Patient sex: M
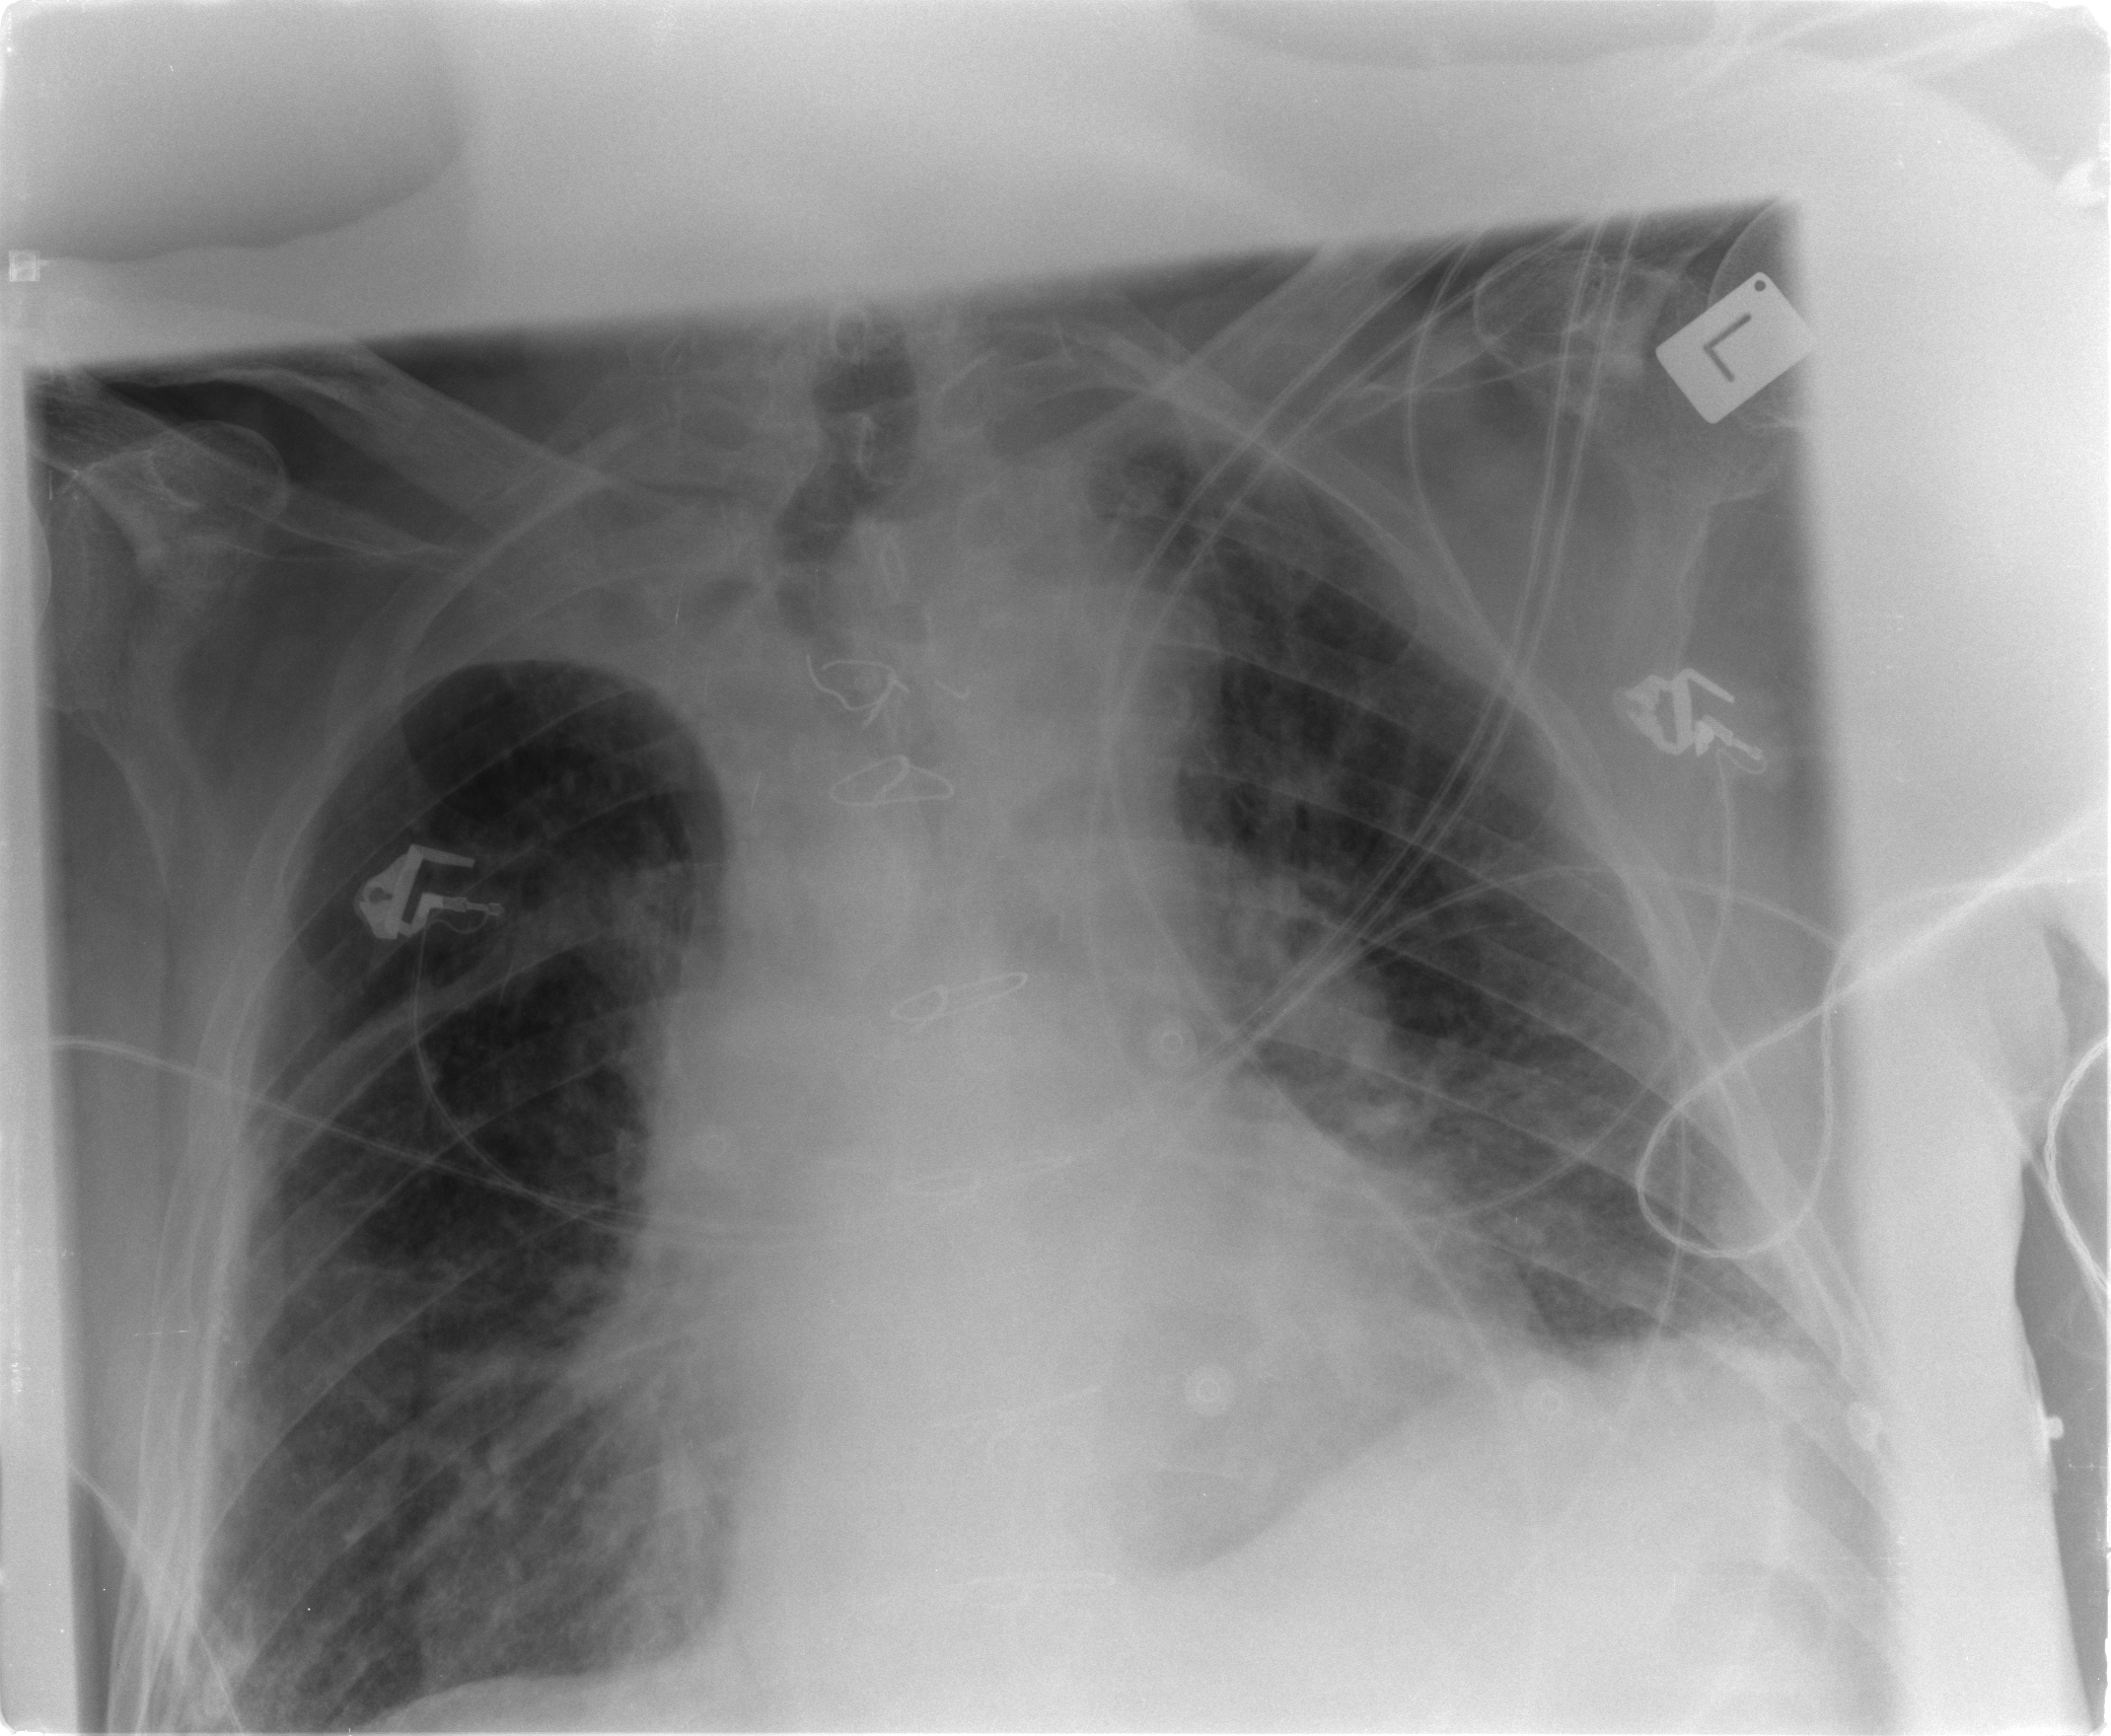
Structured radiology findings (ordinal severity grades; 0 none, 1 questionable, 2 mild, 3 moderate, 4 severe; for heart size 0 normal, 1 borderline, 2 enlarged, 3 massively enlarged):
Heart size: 0
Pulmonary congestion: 2
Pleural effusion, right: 0
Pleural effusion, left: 0
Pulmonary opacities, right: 0
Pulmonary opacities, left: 0
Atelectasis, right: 0
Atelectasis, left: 2